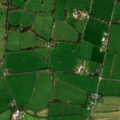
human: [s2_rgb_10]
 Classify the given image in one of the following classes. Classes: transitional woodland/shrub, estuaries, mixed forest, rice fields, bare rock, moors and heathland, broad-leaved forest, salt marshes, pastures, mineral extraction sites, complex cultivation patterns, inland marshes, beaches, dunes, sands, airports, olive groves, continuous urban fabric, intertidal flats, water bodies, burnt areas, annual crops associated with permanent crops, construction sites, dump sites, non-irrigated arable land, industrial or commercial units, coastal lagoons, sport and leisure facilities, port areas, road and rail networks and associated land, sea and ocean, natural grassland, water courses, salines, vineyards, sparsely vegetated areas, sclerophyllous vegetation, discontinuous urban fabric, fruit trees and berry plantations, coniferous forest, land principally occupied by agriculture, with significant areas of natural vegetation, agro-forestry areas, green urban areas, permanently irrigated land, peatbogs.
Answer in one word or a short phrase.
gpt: non-irrigated arable land, pastures